Question: I currently work on a quiz app. There is a question and four possible answer options. Each answer options is represented by a button. The four buttons are aligned in a rectangle.
If the button caption is too long, the button position slightly changes NS the button slips downward.
Is there is a solution for this problem? I dont want the button to change its position.
'''
<RelativeLayout xmlns:android="http://schemas.android.com/apk/res/android"
android:layout_width="fill_parent"
android:layout_height="fill_parent"
android:background="@drawable/background" >
<TextView
android:id="@+id/tv_voc_trainer_question"
android:layout_width="wrap_content"
android:layout_height="wrap_content"
android:layout_alignParentTop="true"
android:layout_centerHorizontal="true"
android:layout_marginTop="44dp"
android:layout_marginLeft="10dp"
android:layout_marginRight="10dp"
android:gravity="center"
android:text="This is my title!"
android:textSize="20sp" />
<LinearLayout
android:id="@+id/ll_voc_trainer_first_answer_row"
android:layout_width="match_parent"
android:layout_height="wrap_content"
android:layout_below="@+id/tv_voc_trainer_question"
android:layout_marginTop="40dp"
android:orientation="horizontal" >
<Button
android:id="@+id/bu_first_answer_possibility"
android:layout_width="0dp"
android:layout_height="wrap_content"
android:layout_margin="10dp"
android:layout_weight="1"
android:background="@drawable/blue_button"
android:text="Answer 1" />
<Button
android:id="@+id/bu_second_answer_possibility"
android:layout_width="0dp"
android:layout_height="wrap_content"
android:layout_margin="10dp"
android:layout_weight="1"
android:background="@drawable/blue_button"
android:text="Answer 2 is very long!" />
</LinearLayout>
<LinearLayout
android:id="@+id/ll_voc_trainer_second_answer_row"
android:layout_width="match_parent"
android:layout_height="wrap_content"
android:layout_below="@+id/ll_voc_trainer_first_answer_row"
android:orientation="horizontal" >
<Button
android:id="@+id/bu_third_answer_possibility"
android:layout_width="0dp"
android:layout_height="wrap_content"
android:layout_margin="10dp"
android:layout_weight="1"
android:background="@drawable/blue_button"
android:text="Answer 3" />
<Button
android:id="@+id/bu_fourth_answer_possibility"
android:layout_width="0dp"
android:layout_height="wrap_content"
android:layout_margin="10dp"
android:layout_weight="1"
android:background="@drawable/blue_button"
android:text="Answer 4" />
</LinearLayout>
<ImageView
android:id="@+id/img_trainer_answer"
android:layout_width="wrap_content"
android:layout_height="wrap_content"
android:layout_below="@+id/ll_voc_trainer_second_answer_row"
android:layout_marginTop="25dp"
android:layout_centerHorizontal="true"
android:contentDescription="answer" />
</RelativeLayout>
'''
This screenshot illustrates the problem. Button 2 has a longer caption and therefore his position automatically changed.

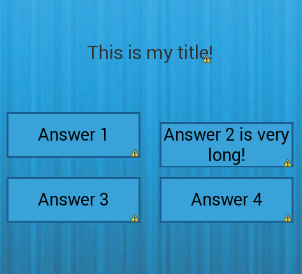
Answer: Try using this in your linear layout:
'''
android:baselineAligned="false"
'''